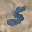
Label: 5